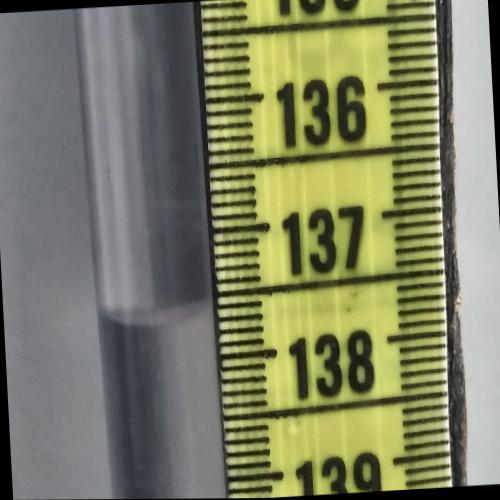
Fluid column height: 137.6 cm